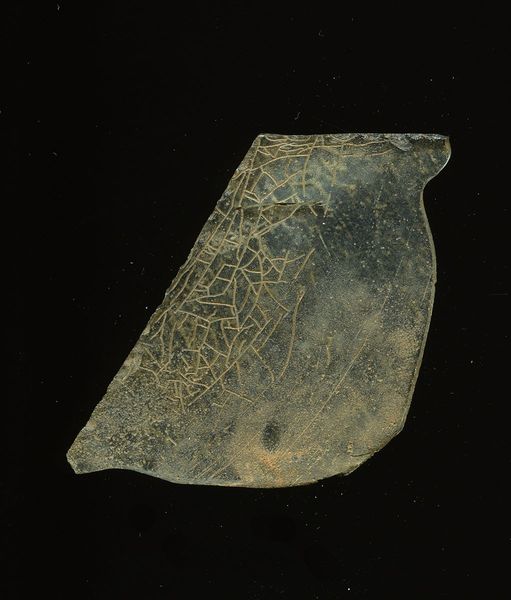
Titel: Mosaikglasfragment
Standort: Hamburg
Institution: Museum für Kunst und Gewerbe Hamburg
Schlagwörter: glas, antike, geschnitten, mosaik, wandschmuck, kaiserzeit, gepresst, paralellogramm, bodenbeläge, frühe kaiserzeit, prinzipat, römische, mittlere, späte, scherbe mit scheinbar unregelmäßigen rillen